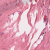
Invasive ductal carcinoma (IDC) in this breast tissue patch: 1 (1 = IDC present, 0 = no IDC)